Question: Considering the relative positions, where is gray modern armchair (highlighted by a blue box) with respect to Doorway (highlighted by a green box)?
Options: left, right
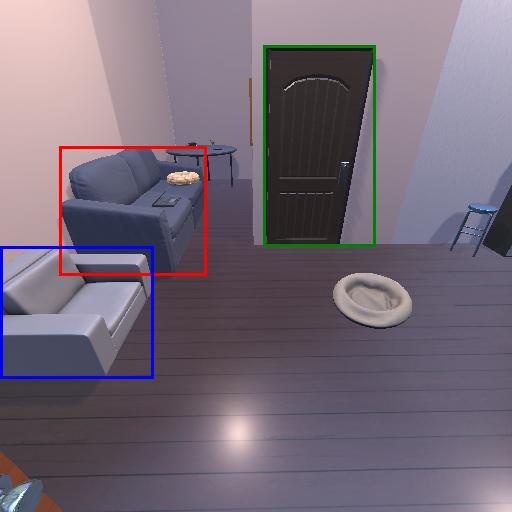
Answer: left